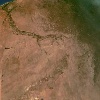
Label: land